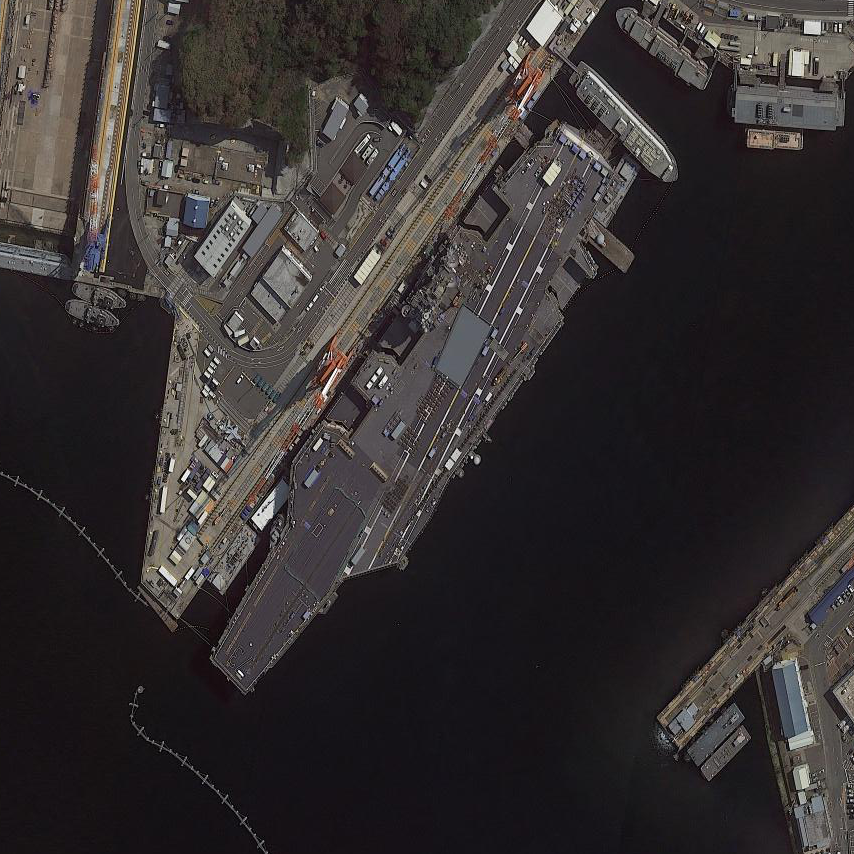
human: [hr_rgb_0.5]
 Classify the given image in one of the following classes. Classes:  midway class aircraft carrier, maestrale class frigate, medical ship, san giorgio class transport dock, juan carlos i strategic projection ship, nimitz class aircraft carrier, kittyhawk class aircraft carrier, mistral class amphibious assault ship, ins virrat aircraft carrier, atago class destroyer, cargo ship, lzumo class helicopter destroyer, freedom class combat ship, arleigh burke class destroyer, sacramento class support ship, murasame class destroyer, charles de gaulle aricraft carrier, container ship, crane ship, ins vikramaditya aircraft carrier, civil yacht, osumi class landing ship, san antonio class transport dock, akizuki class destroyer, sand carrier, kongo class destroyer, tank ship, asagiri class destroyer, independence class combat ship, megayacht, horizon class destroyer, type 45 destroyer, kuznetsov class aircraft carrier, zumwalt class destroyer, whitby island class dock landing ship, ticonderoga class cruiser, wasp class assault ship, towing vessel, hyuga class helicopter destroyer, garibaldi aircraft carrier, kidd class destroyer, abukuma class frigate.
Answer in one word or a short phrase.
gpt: Nimitz class aircraft carrier